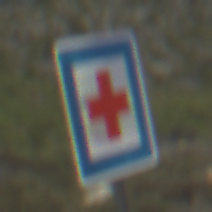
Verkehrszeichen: ErsteHilfe
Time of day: Midday
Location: Outdoor (Nature)
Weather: Overcast
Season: NotSpecified
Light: Natural